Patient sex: M
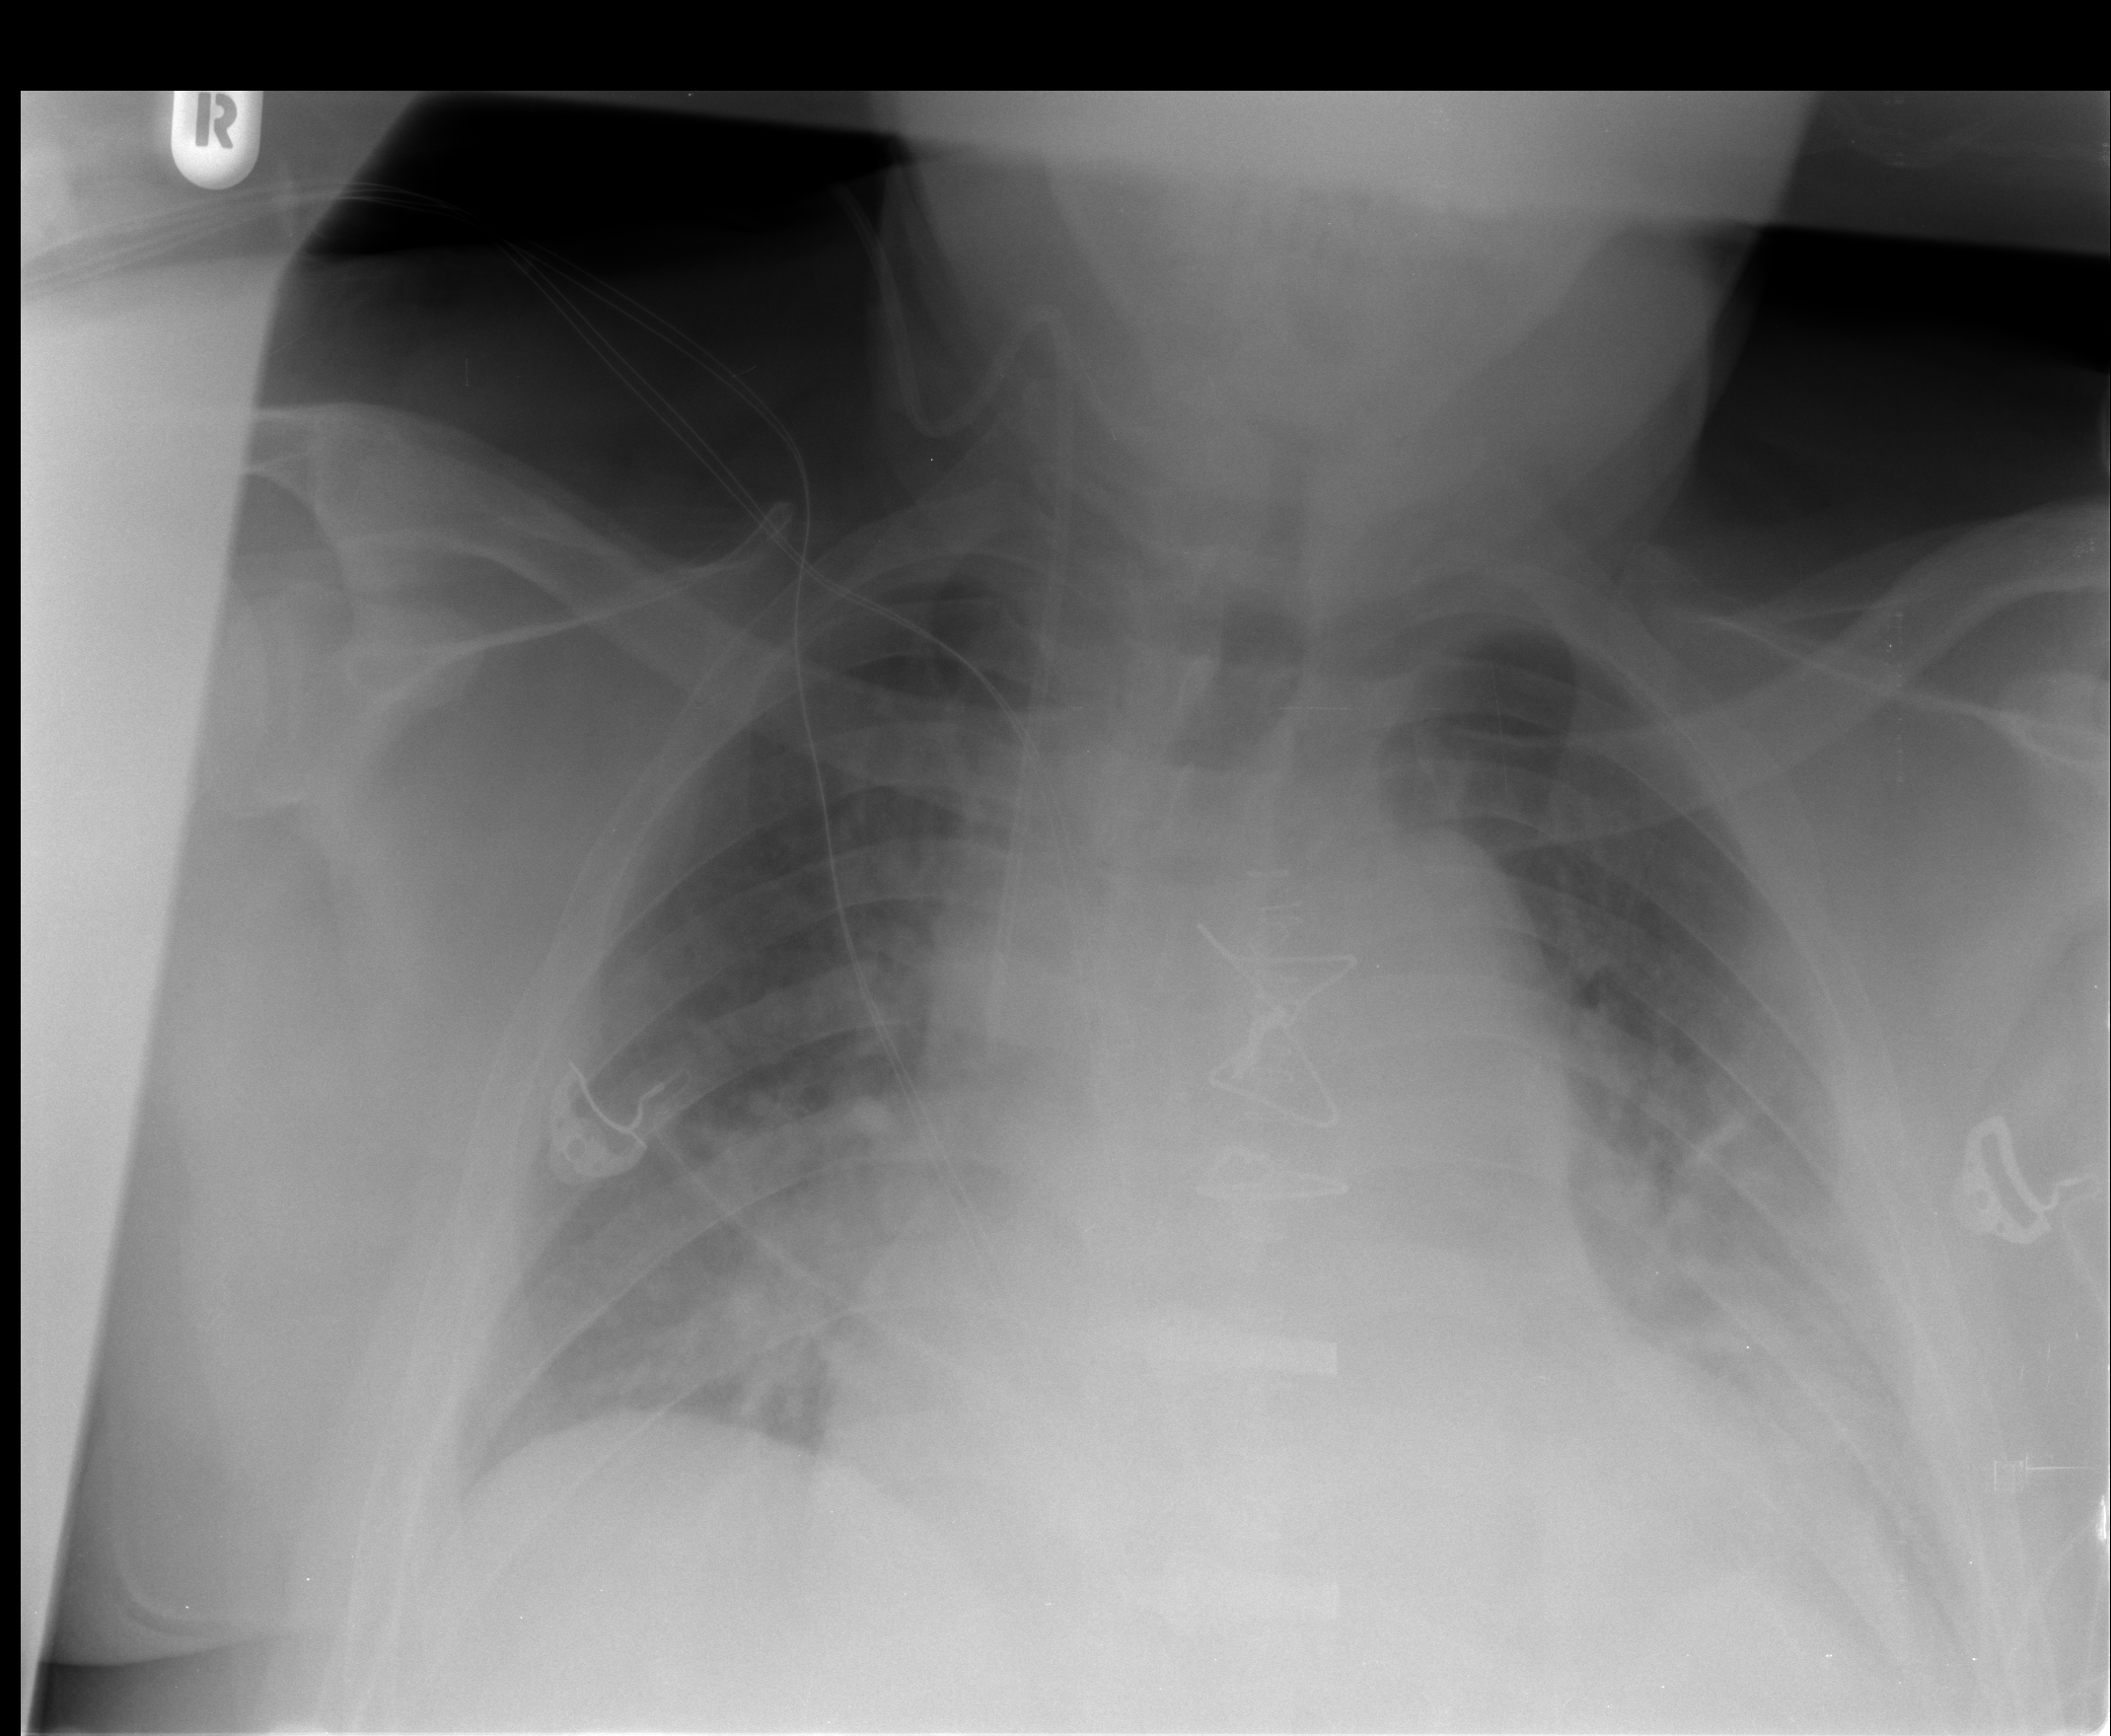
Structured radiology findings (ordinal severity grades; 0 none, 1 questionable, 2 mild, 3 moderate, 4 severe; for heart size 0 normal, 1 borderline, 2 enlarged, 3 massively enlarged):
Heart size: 3
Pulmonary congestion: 2
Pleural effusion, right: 0
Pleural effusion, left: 1
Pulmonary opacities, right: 0
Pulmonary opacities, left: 0
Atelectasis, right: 2
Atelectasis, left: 2